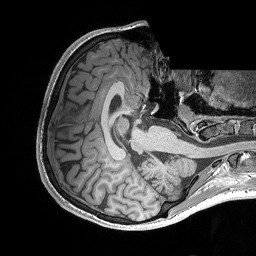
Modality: T1w
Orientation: axial
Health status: healthy
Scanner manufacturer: siemens
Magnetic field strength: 3 T